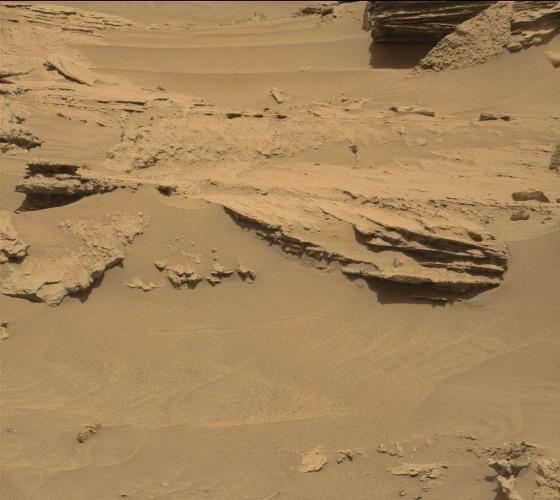
Terrain classes present: Bedrock, Gravel / Sand / Soil, Rock, Shadow